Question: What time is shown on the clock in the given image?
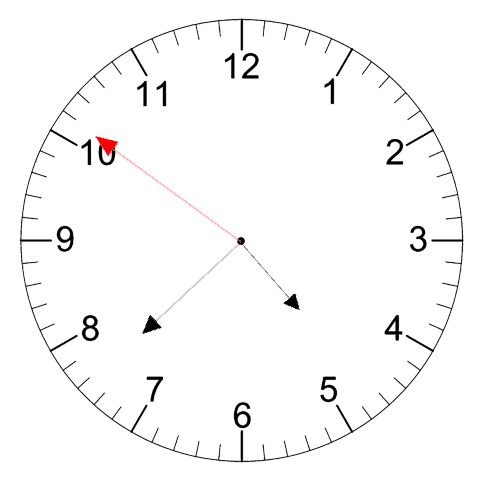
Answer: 04:37:51